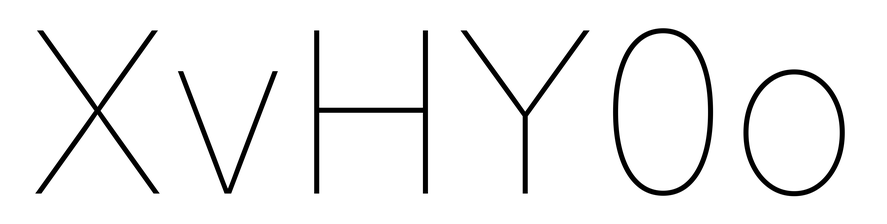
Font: Inter_Thin